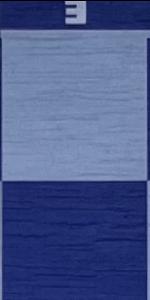
Label: Empty